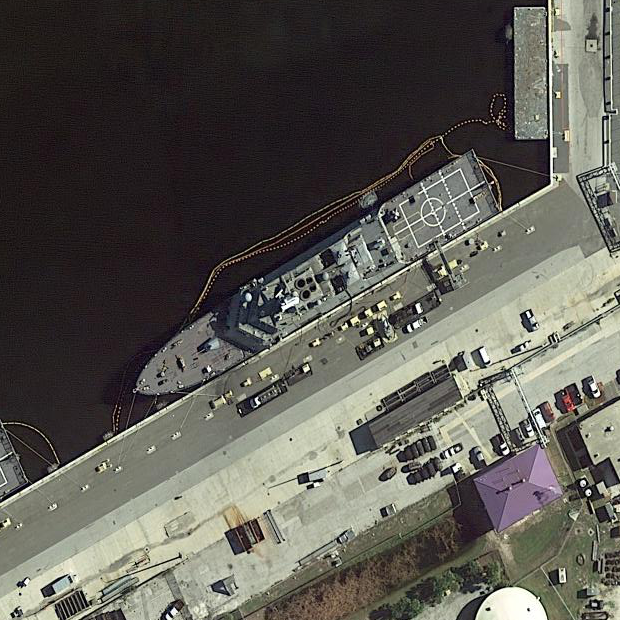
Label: cruiser